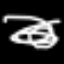
Label: octagon